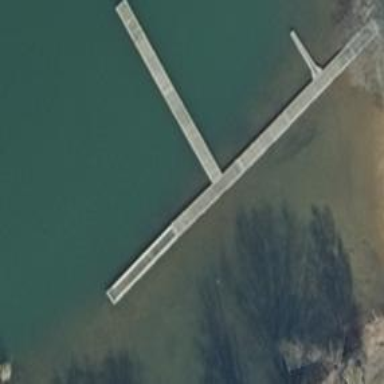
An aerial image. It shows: Man-made pier.